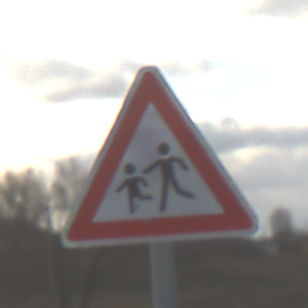
Verkehrszeichen: KinderRechts
Umgebung: Outdoor, RoadRail
Tageszeit: SunriseSunset
Wetter: PartlyCloudy
Licht: Natural
Jahreszeit: NotSpecified
Kontrast: LowContrast